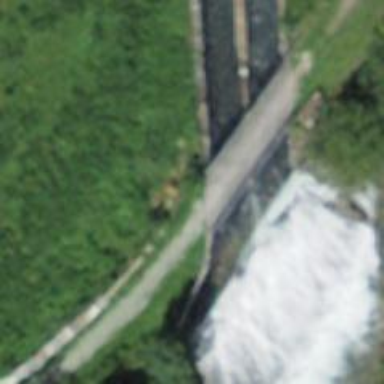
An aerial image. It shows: Weir along the waterway.